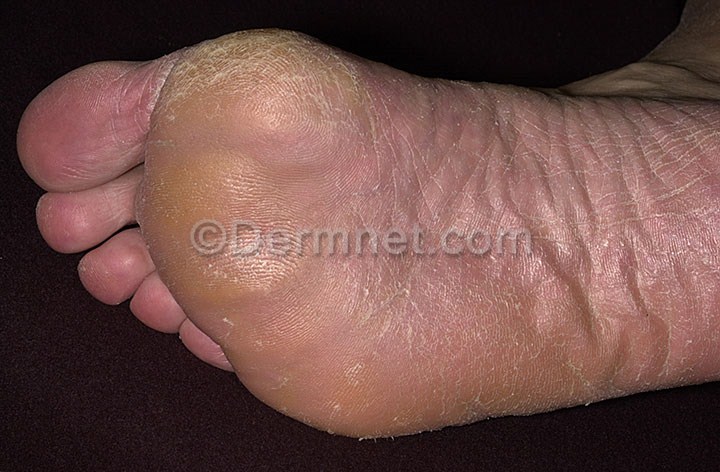
Disease: Tinea Ringworm Candidiasis and other Fungal Infections